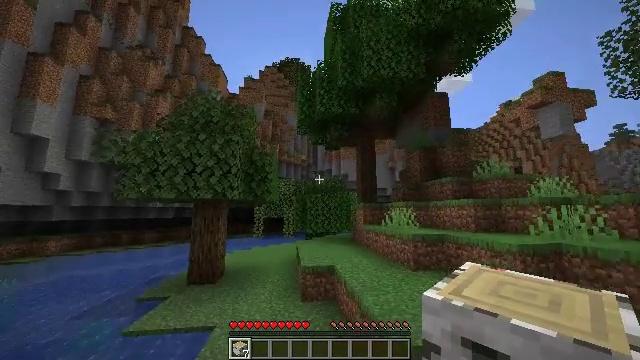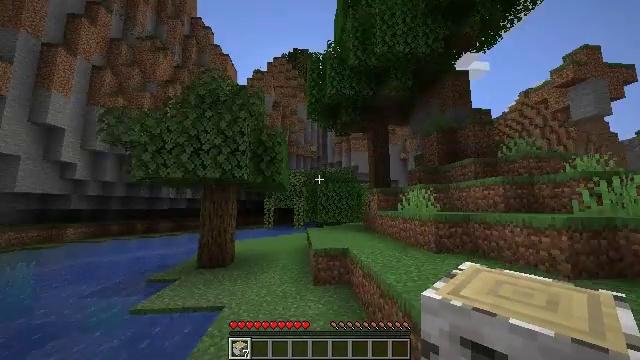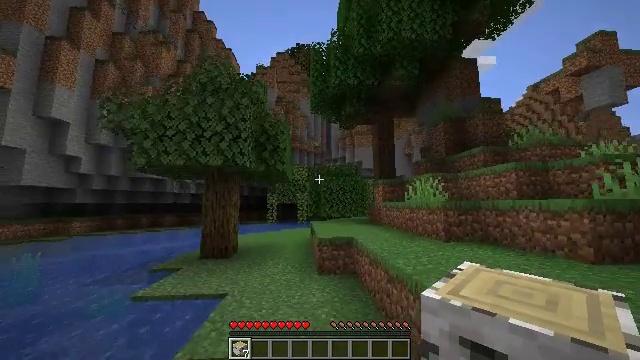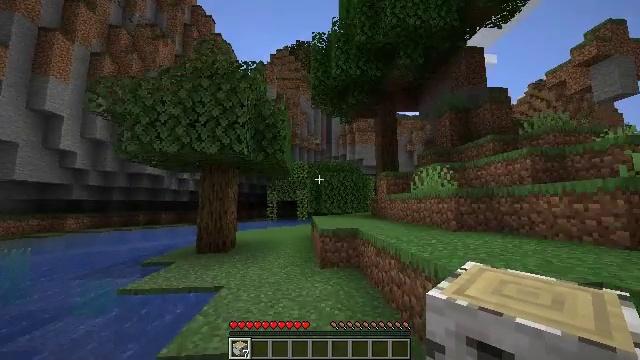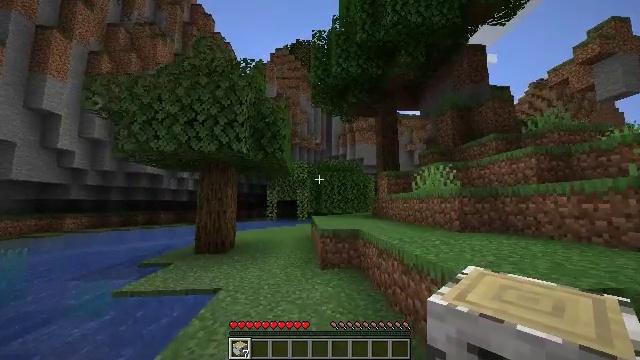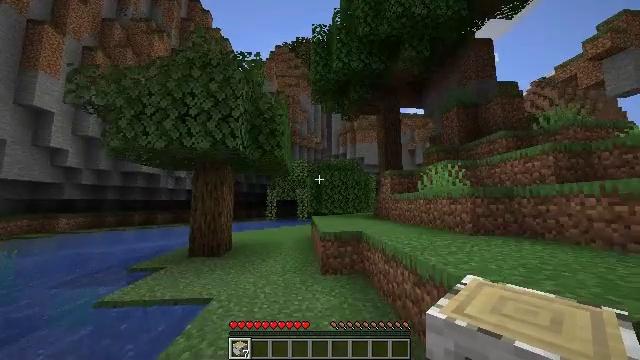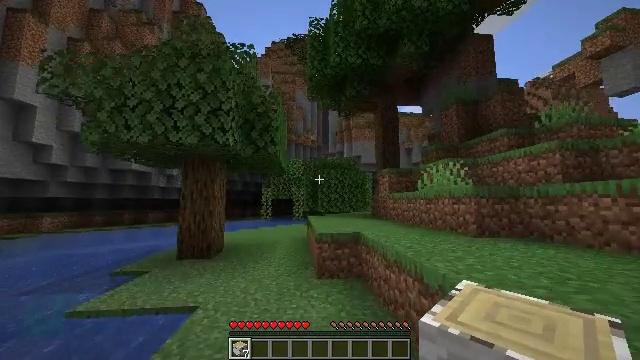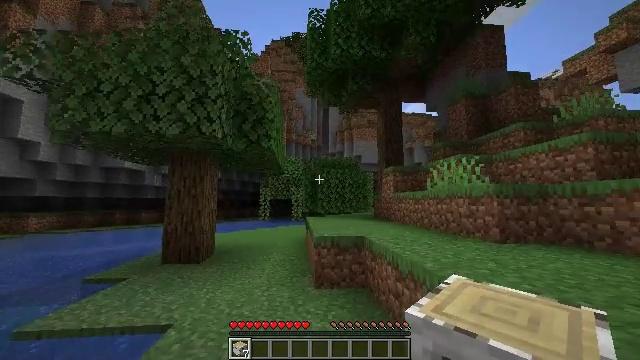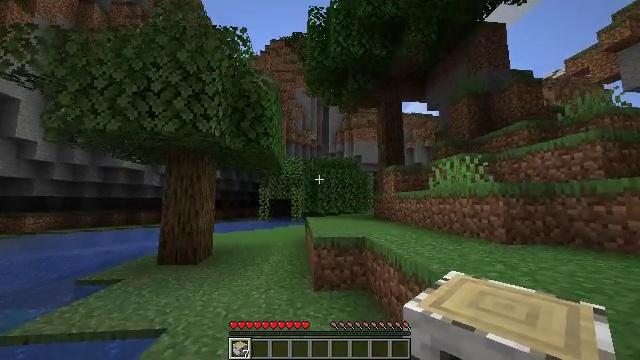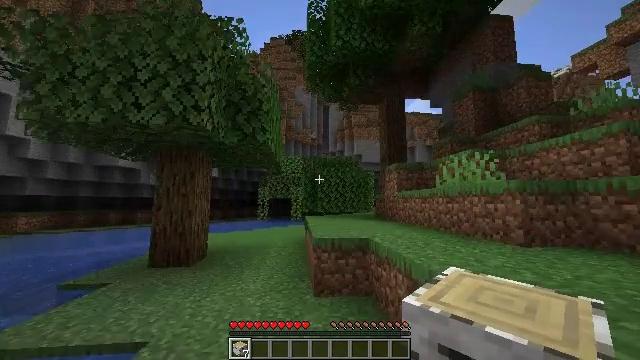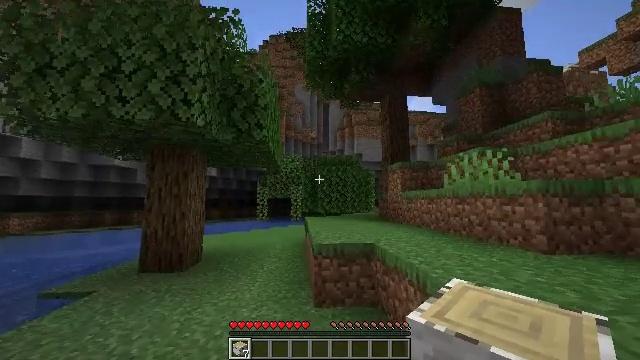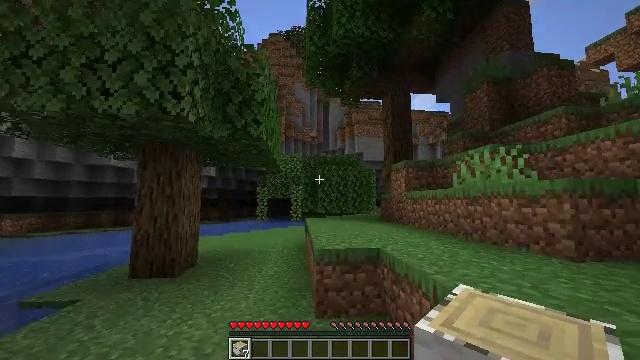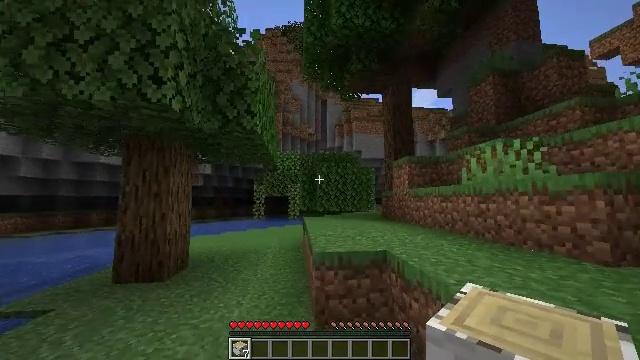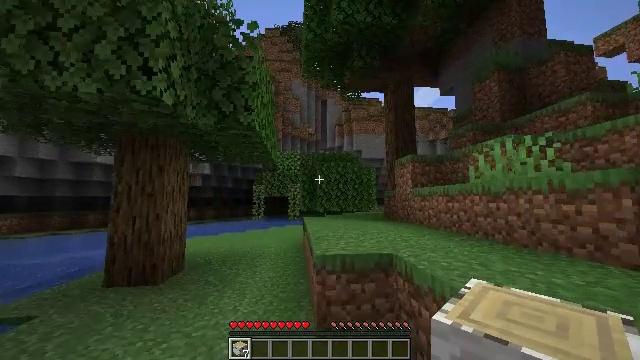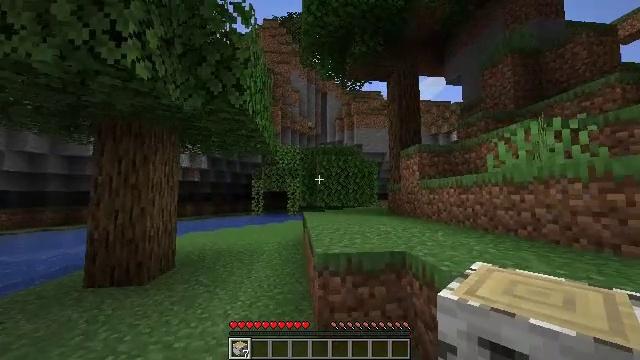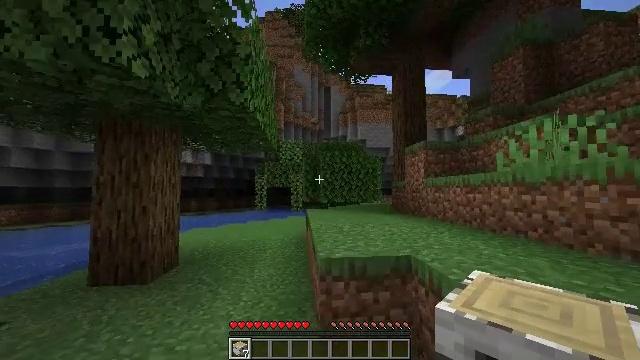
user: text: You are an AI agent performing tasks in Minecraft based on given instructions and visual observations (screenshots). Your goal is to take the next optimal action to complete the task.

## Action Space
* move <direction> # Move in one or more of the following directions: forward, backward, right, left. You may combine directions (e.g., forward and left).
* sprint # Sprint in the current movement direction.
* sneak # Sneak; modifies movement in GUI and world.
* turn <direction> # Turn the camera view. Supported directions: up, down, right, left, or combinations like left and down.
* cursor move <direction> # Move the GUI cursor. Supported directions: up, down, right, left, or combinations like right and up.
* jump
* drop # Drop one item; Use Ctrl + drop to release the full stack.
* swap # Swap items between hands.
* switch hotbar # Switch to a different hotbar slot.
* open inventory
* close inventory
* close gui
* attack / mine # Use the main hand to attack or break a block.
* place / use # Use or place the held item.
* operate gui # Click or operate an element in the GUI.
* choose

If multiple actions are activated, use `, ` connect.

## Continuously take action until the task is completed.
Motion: motion action
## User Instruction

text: Make birch planks from birch logs.
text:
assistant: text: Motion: move forward, sprint, turn left and down
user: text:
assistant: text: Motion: move forward, sprint
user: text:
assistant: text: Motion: move forward, sprint
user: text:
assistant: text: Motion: move forward, sprint
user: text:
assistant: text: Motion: move forward, sprint
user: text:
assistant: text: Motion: move forward, sprint, turn right
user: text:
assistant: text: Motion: move forward, sprint
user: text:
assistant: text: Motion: move forward, sprint
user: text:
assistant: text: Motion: move forward, sprint
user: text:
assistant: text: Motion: move forward, sprint
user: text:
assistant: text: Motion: move forward, sprint
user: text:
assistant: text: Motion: move forward, sprint
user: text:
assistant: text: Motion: move forward, sprint
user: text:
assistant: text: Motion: move forward, sprint, turn down
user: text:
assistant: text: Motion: move forward, sprint, turn down, jump
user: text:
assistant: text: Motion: move forward, sprint, turn left, jump
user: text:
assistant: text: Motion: move forward, sprint, turn left and down, jump
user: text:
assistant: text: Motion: move forward and move right, sprint, turn left and down, jump
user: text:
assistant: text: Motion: move forward and move right, sprint, turn left and down, jump
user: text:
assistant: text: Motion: move forward and move right, sprint, turn left
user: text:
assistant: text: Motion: move forward and move right, sprint, turn left
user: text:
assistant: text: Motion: move forward and move right, sprint, turn left
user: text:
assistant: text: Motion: move forward and move right, sprint, turn left
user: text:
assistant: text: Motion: move forward and move right, sprint, turn left
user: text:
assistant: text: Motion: move forward and move right, sprint, turn left
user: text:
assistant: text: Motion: move forward and move right, sprint, turn left
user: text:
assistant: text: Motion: move forward and move right, sprint, turn left
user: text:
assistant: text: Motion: move forward and move right, sprint, turn left
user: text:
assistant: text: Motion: move forward and move right, sprint
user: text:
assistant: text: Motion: move forward, sprint